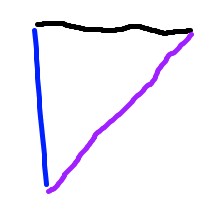
Shape: triangle